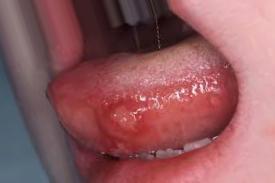
Condition: Mouth Ulcer